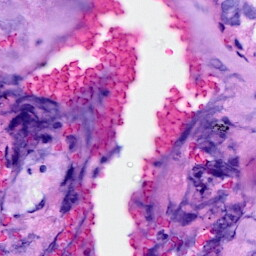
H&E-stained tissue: Breast